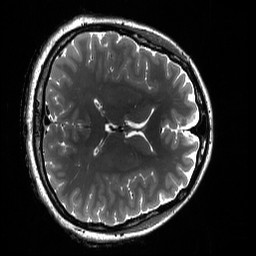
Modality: T2w
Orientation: axial
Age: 27
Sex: female